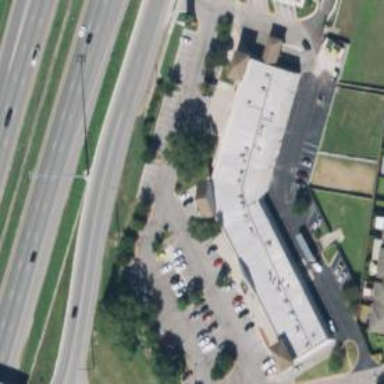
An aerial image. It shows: Veterinary facility.